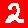
Digit: 2